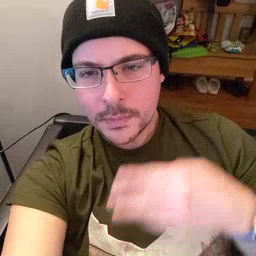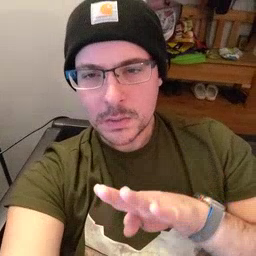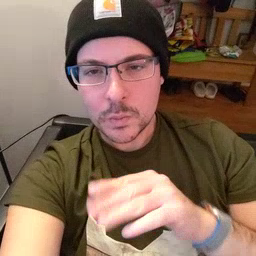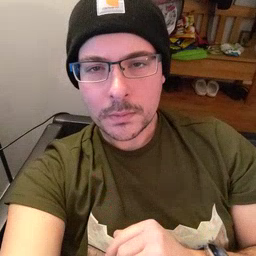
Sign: into